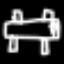
Label: bed